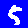
Digit: 5